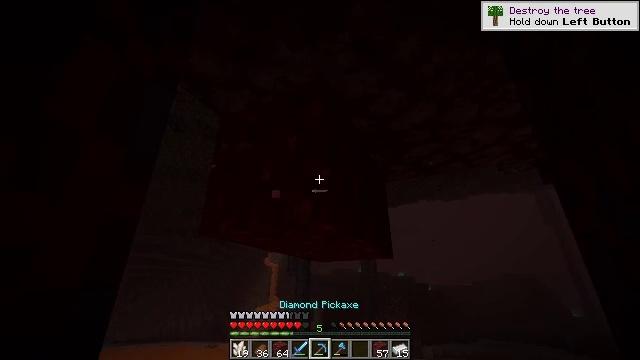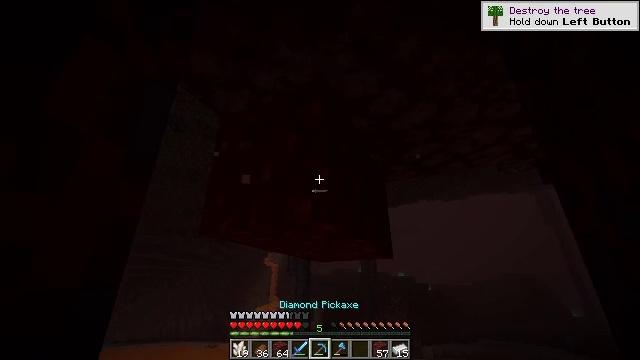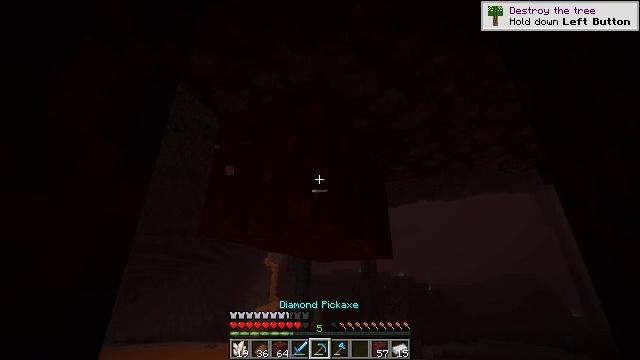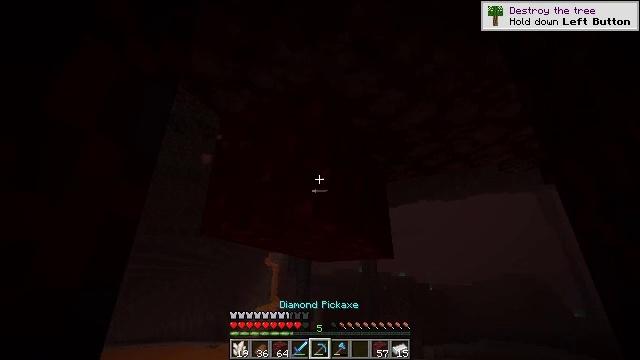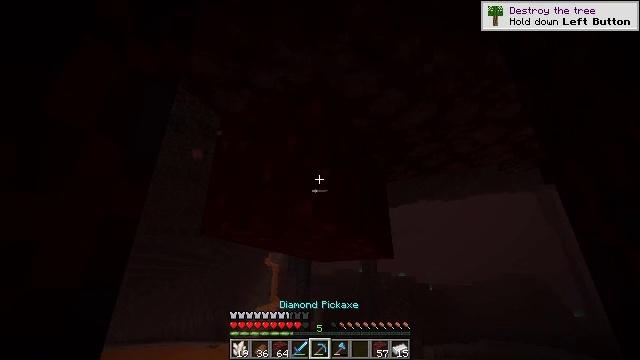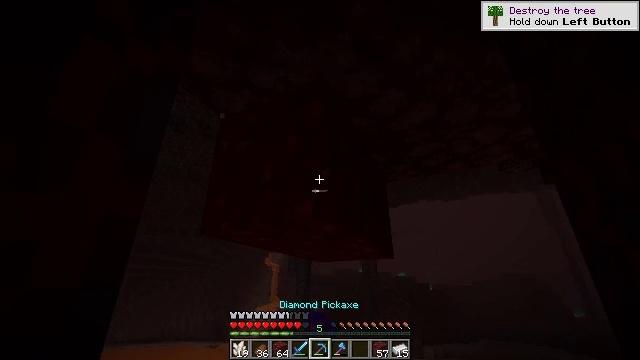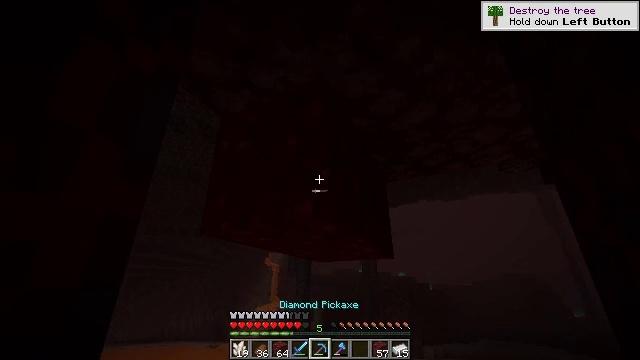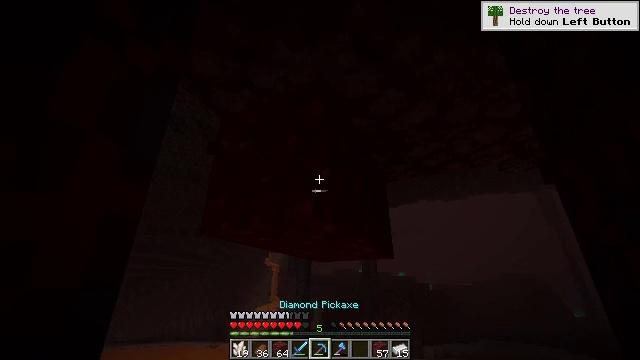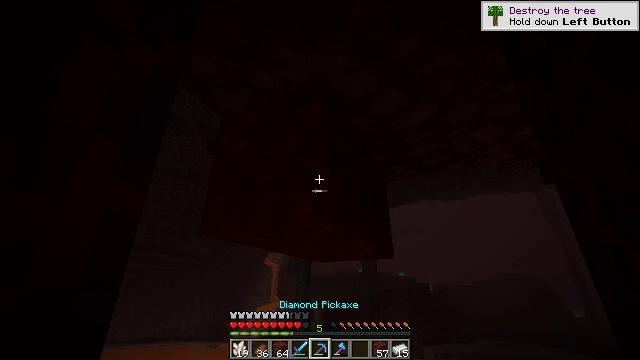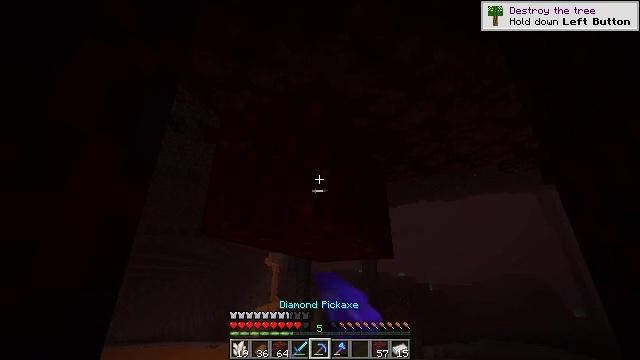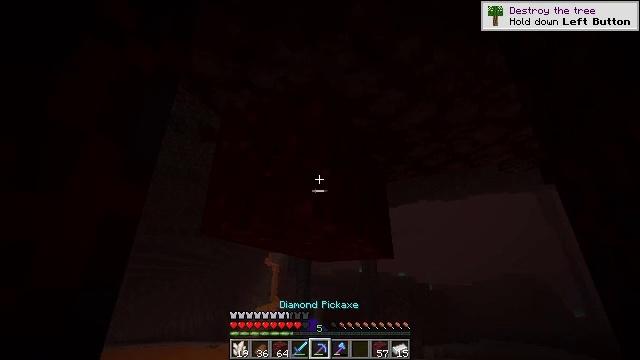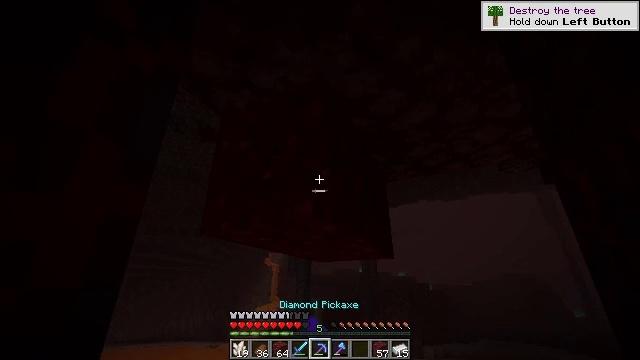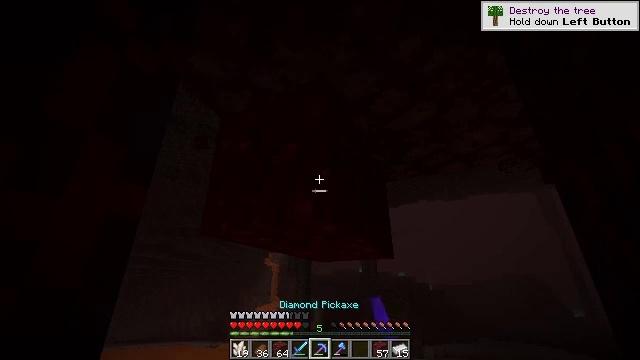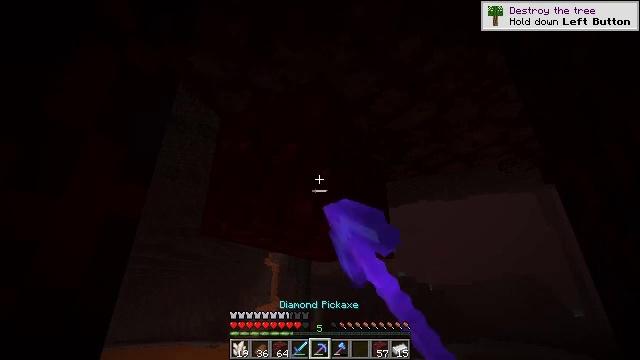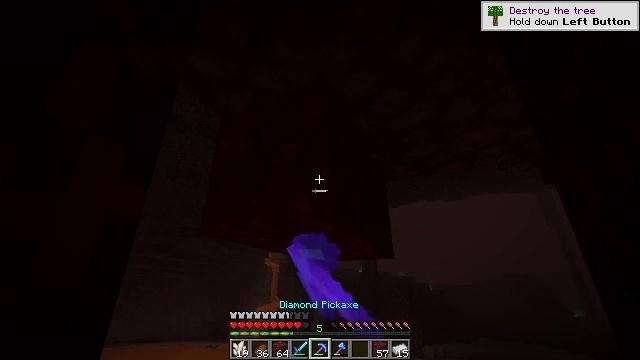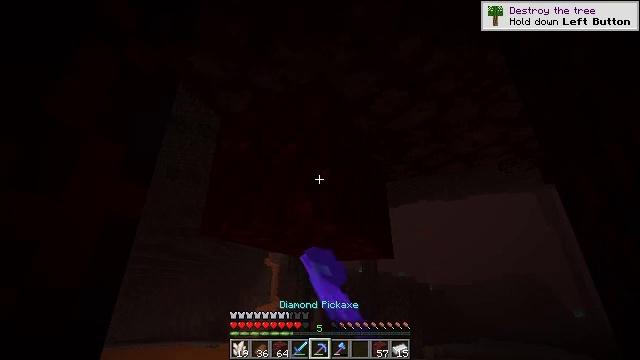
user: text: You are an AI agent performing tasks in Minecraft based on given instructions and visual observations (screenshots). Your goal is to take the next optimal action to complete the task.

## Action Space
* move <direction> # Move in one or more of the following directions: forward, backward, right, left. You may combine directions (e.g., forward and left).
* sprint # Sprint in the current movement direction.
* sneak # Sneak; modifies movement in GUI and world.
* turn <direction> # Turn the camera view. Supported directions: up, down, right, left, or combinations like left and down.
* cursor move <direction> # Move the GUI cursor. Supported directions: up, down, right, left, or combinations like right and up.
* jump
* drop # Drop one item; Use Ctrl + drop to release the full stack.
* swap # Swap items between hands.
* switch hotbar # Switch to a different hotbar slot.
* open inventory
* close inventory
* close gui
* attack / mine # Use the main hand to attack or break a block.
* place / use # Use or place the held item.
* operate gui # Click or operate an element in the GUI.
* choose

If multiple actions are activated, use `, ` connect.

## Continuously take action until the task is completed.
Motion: motion action
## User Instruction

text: Attack the nether wart block to break it.
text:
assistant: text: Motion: no_op
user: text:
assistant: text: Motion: no_op
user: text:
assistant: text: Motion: no_op
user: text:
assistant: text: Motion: attack / mine
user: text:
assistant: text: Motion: attack / mine
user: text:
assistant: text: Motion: attack / mine
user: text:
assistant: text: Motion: attack / mine
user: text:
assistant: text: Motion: attack / mine
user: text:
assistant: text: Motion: attack / mine
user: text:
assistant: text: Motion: attack / mine
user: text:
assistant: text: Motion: attack / mine
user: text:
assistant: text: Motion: attack / mine
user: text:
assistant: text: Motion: attack / mine
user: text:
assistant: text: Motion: attack / mine
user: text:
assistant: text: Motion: attack / mine
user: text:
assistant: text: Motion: attack / mine
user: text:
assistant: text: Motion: attack / mine
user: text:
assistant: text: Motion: attack / mine
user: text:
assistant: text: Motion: attack / mine
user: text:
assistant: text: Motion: attack / mine
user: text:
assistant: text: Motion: attack / mine
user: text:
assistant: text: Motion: attack / mine
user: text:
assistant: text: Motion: attack / mine
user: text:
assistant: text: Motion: attack / mine
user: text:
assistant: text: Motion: attack / mine
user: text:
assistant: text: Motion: attack / mine
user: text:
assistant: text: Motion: attack / mine
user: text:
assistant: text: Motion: attack / mine
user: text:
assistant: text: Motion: attack / mine
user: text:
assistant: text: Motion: attack / mine